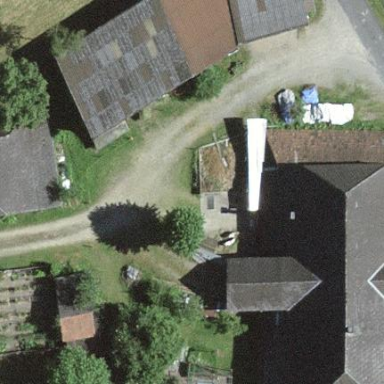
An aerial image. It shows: Farmyard area.